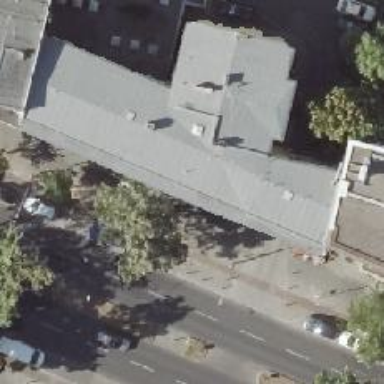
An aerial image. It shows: Love hotel.